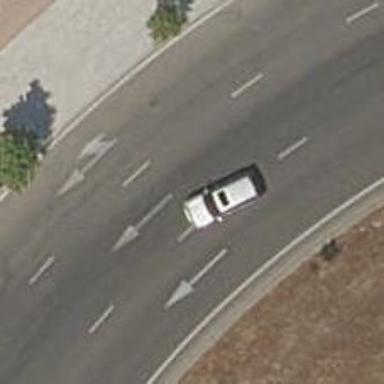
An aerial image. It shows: Tertiary road with asphalt surface leading to roundabout.